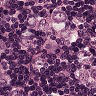
Metastatic tissue present: yes